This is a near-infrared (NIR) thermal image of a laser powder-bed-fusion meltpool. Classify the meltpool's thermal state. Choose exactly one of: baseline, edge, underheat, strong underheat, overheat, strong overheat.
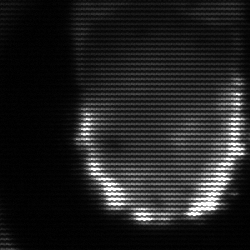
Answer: baseline